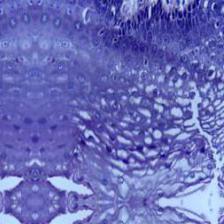
Diagnosis: Normal